Question: what am i missing in the implementation of the treeview ??
this is what is see:

View:
'''
<TreeView Style="{StaticResource ExpandAllStyle}" ItemsSource="{Binding Titles}">
<TreeView.Resources>
<HierarchicalDataTemplate DataType="{x:Type vm:TitleViewModel}">
<Grid ShowGridLines="False">
<Grid.ColumnDefinitions>
<ColumnDefinition />
<ColumnDefinition />
<ColumnDefinition />
</Grid.ColumnDefinitions>
<TextBlock Text="{Binding Path=DisplayedStartTime}" Margin="0,0,10,0" />
<TextBlock Grid.Column="1" Text="" />
<TextBlock Grid.Column="2" Text="{Binding Path=Text}" />
</Grid>
</HierarchicalDataTemplate>
</TreeView.Resources>
</TreeView>
'''
my Repository:
'''
public class TitleRepository : INotifyPropertyChanged
{
#region Titles
private ObservableCollectionEx<Title> _titles;
public ObservableCollectionEx<Title> Titles
{
get { return _titles; }
set
{
_titles = value;
OnPropertyChanged(new PropertyChangedEventArgs("Titles"));
}
}
#endregion
#region Current Title
private Title _currentTitle;
public Title CurrentTitle
{
get { return _currentTitle; }
set { _currentTitle = value; }
}
#endregion
public TitleRepository()
{
_titles = new ObservableCollectionEx<Title>();
_titles.Add(new Title("This is a title test"));
}
'''
and my viewModel:
MainTreeViewModel:
'''
public class MainTreeViewModel : ViewModelBase
{
private readonly TitleRepository _titleRepository;
private ObservableCollection<TitleViewModel> _titles;
public ObservableCollection<TitleViewModel> Titles
{
get { return _titles; }
set { _titles = value; }
}
public MainTreeViewModel()
{
_titleRepository = ((App)Application.Current).TitleRepository;
_titleRepository.Titles.CollectionChanged += new System.Collections.Specialized.NotifyCollectionChangedEventHandler(Titles_CollectionChanged);
_titles = new ObservableCollection<TitleViewModel>(
(from t in _titleRepository.Titles
select new TitleViewModel(t)).ToList());
}
void Titles_CollectionChanged(object sender, System.Collections.Specialized.NotifyCollectionChangedEventArgs e)
{
_titles.Add(new TitleViewModel(_titleRepository.Titles[_titleRepository.Titles.Count - 1]));
}
'''
TitleViewModel:
'''
public class TitleViewModel : ViewModelBase
{
readonly Title _title;
#region Displayed Start Time
public string DisplayedStartTime
{
get { return _title.DisplayedStartTime; }
}
#endregion
#region Text
public string Text
{
get { return _title.Text; }
}
#endregion
public TitleViewModel(Title title)
{
_title = title;
}
'''
i bind the view model in the View.cs:
'''
MainTreeViewModel vm = new MainTreeViewModel();
this.DataContext = vm;
'''
i expect to see the title "This is a tile test" that i populated in the repository.
and it's a dynamic tree.
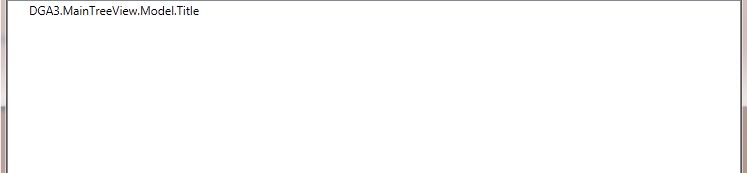
Answer: srry found the problem...
another binding in the MainWindow to the dataContext.
the MVVM pattern is valid and working.